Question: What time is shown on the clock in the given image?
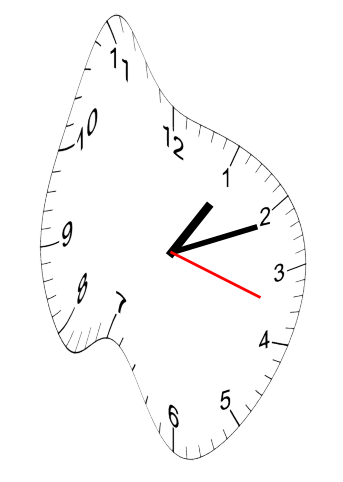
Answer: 01:11:18